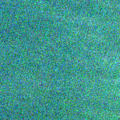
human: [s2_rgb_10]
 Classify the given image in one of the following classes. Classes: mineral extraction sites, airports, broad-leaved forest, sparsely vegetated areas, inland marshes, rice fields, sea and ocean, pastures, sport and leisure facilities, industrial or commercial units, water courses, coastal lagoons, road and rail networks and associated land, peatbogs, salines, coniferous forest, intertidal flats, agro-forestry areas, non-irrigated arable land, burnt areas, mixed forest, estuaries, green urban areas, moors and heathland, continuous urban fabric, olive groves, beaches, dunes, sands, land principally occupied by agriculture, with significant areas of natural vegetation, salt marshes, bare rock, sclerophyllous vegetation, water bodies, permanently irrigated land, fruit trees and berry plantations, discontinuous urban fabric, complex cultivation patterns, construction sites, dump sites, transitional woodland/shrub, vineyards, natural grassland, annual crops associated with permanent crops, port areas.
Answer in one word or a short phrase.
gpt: sea and ocean